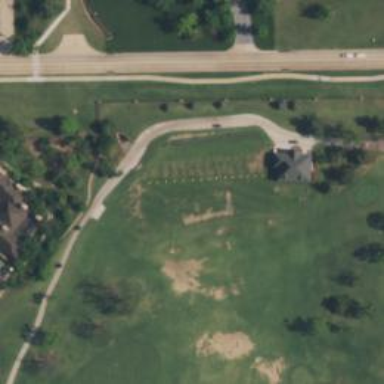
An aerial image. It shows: Driving range for golf practice.